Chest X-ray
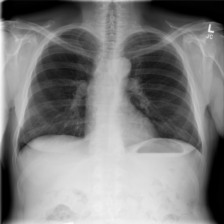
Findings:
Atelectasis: negative
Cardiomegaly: negative
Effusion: negative
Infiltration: negative
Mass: negative
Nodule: negative
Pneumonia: negative
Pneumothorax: negative
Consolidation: negative
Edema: negative
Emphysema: negative
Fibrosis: negative
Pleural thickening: negative
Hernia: negative